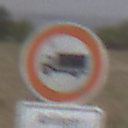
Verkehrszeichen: VerbotFuerKraftfahrzeugeUeberDreiKommaFuenfTonnen
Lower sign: PersonengruppenFrei2
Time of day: Midday
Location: Outdoor (Nature)
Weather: PartlyCloudy
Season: NotSpecified
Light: Natural